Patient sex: F
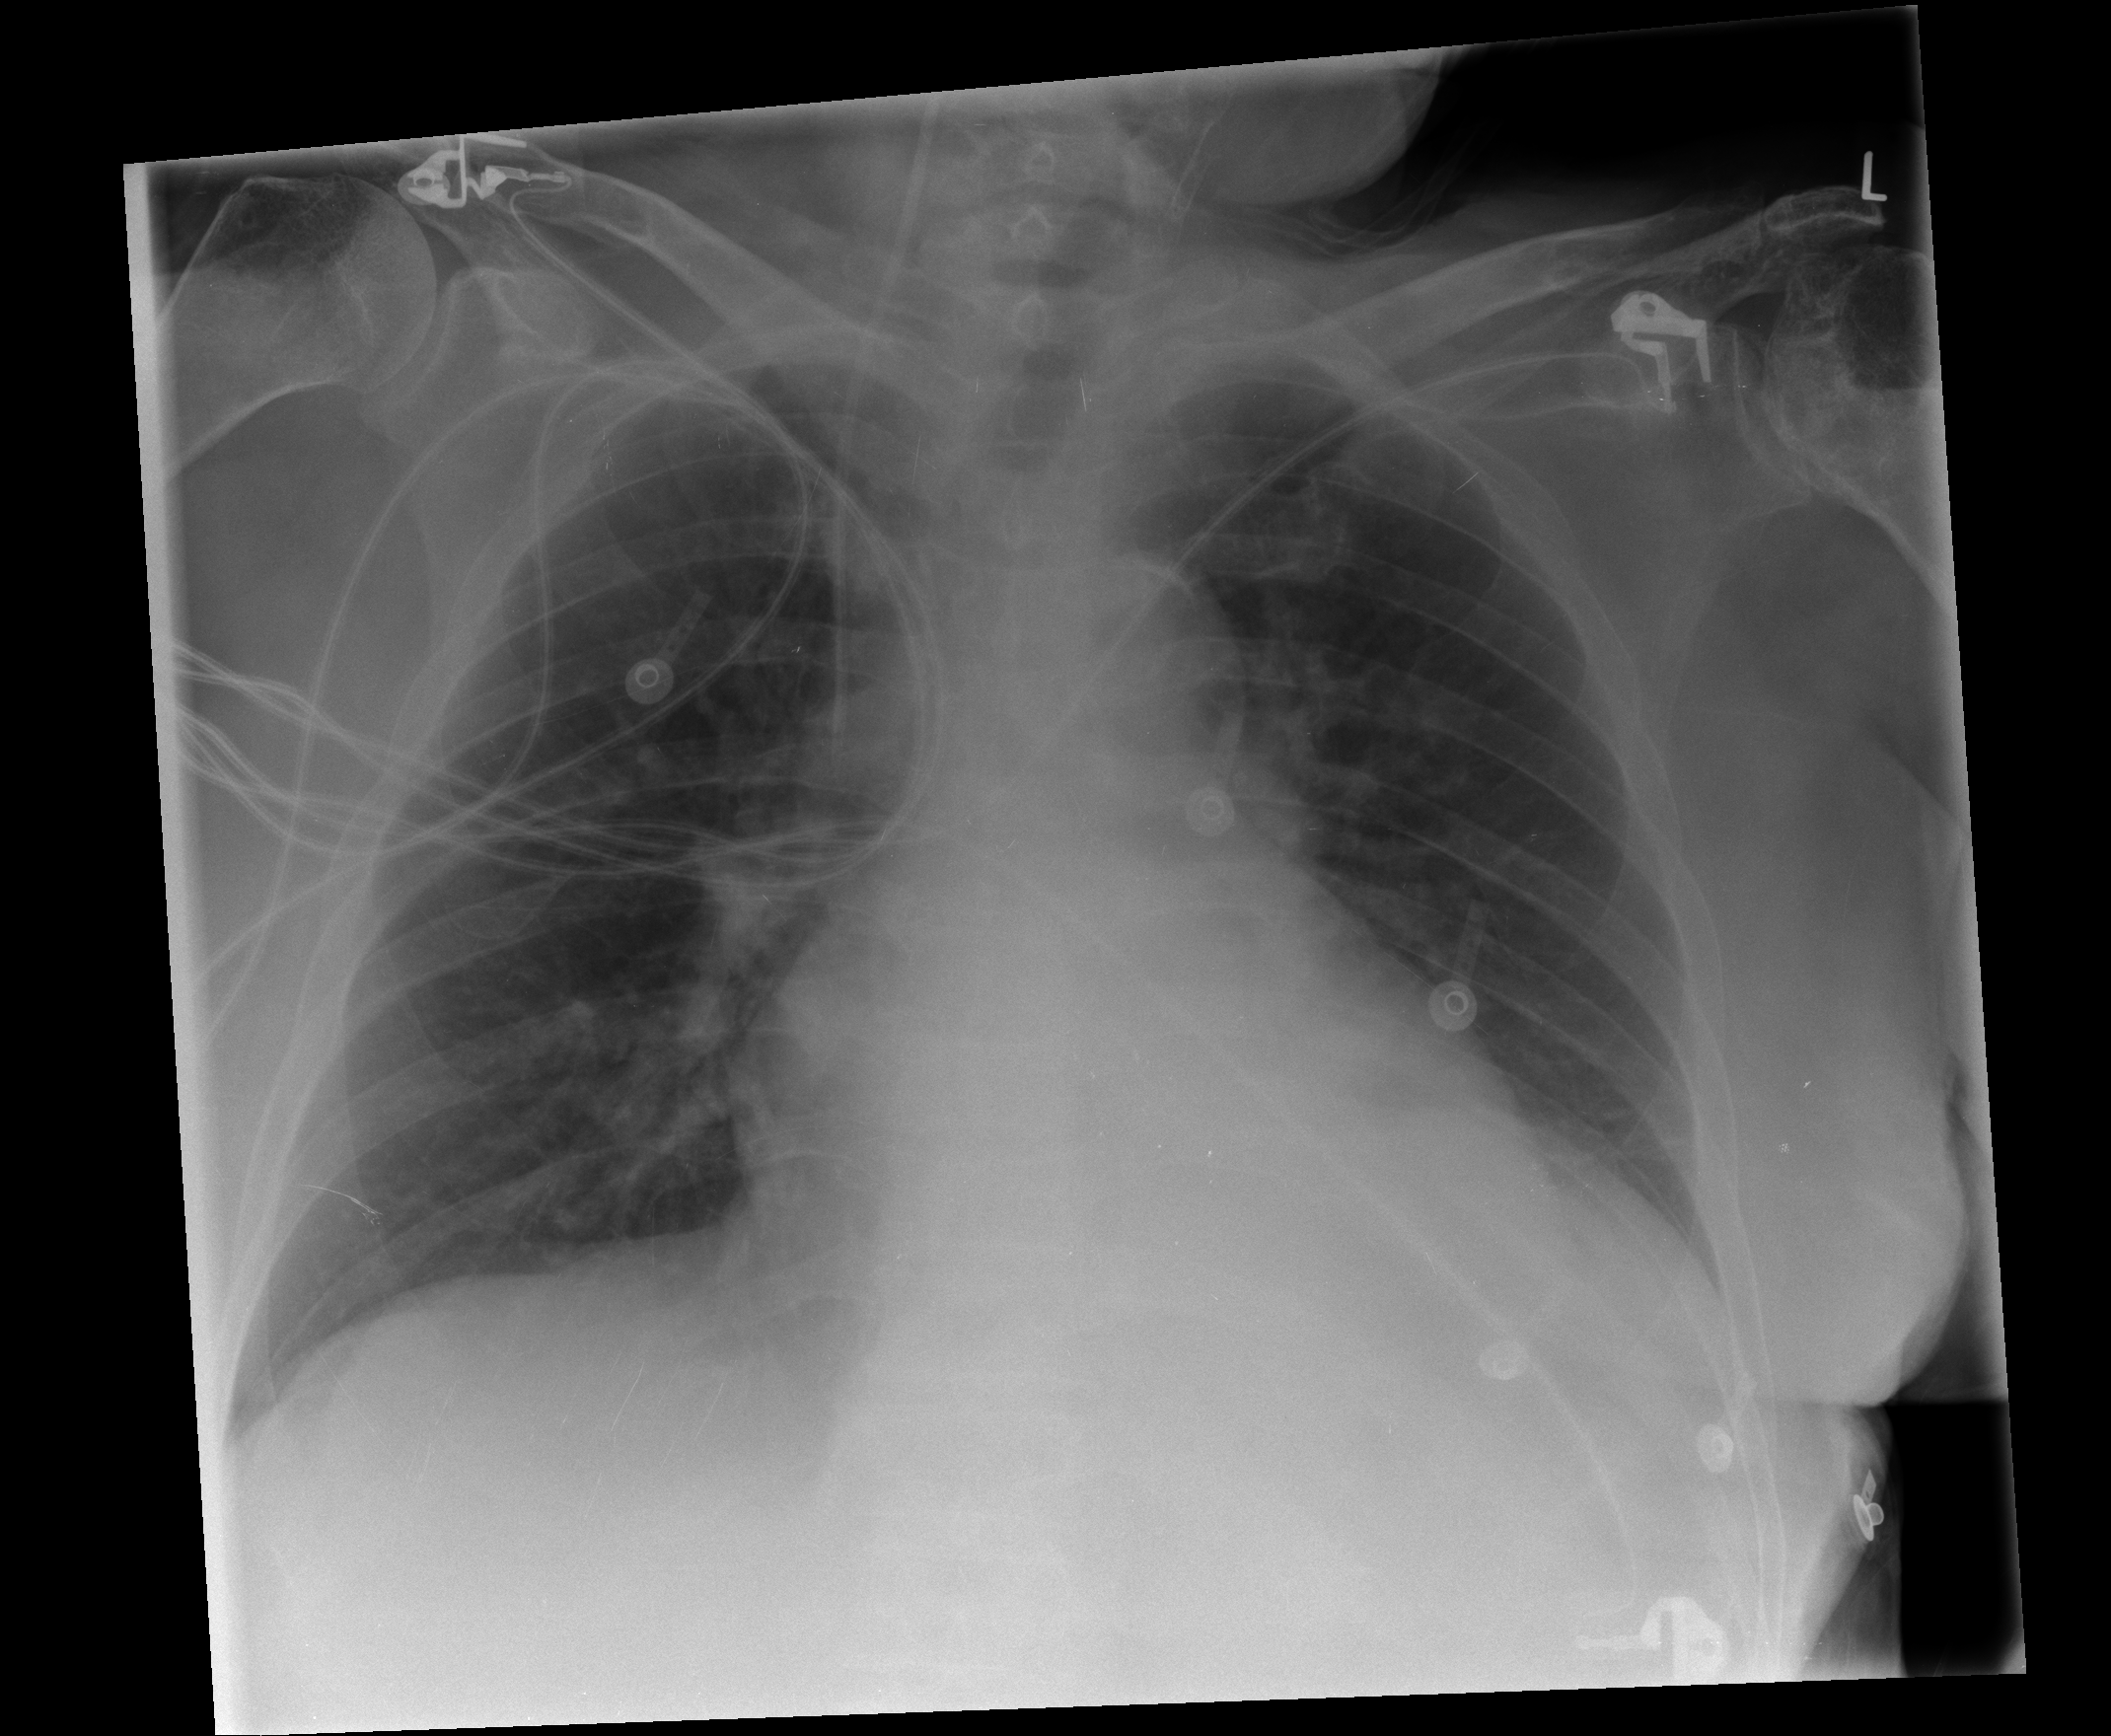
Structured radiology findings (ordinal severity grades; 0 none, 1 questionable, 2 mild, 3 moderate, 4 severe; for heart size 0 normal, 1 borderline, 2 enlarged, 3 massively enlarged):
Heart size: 2
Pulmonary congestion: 1
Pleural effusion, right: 0
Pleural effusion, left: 0
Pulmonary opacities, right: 0
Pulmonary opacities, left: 0
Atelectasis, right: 0
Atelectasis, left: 0